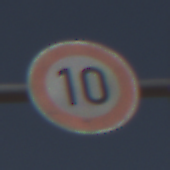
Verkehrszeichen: Geschwindigkeit10
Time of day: Midday
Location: Outdoor (Nature)
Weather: PartlyCloudy
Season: NotSpecified
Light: Natural